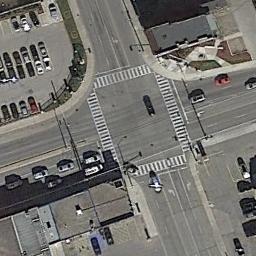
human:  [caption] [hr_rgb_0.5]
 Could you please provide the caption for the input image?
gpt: An intersection with normal traffic is between some buildings and a parking lot .

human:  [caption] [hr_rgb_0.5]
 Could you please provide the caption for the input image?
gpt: There are several moving vehicles on the road at the intersection, There are many buildings around the intersection, And many cars are parked in the open space beside the intersection .

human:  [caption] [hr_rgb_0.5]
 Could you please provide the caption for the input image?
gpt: There are many cars in the parking lot next to the intersection .

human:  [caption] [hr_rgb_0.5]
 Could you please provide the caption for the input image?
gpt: There were many cars parked at the intersection .

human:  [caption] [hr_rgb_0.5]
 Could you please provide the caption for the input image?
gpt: There are some cars parked beside the intersection .